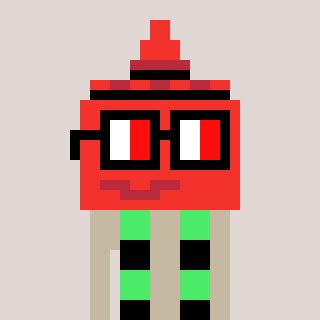
a pixel art character with square glasses with black frames and red eyes, a ketchup-shaped head and a bege-colored body on a warm background